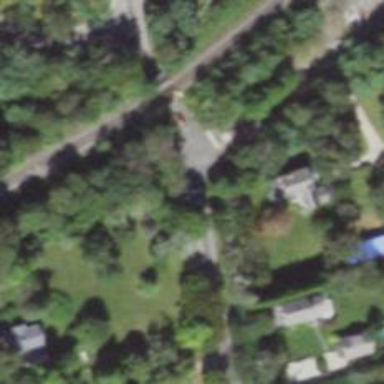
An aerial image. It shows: Road with stop sign.